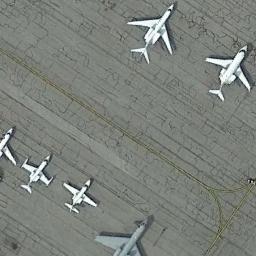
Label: airplane